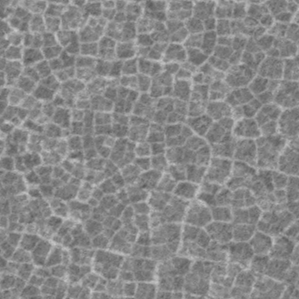
Label: frost